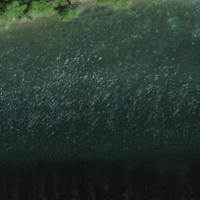
EUNIS habitat code: 15
Species observed at this site:
Lamium galeobdolon